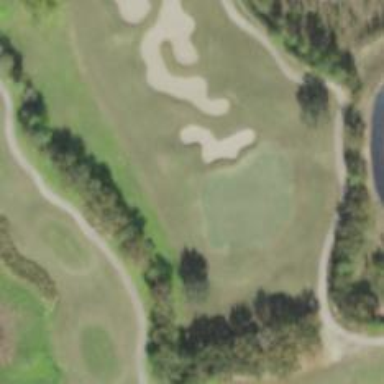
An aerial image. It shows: Golf hole.